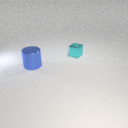
small cyan metal cube to the right of large blue metal cylinder